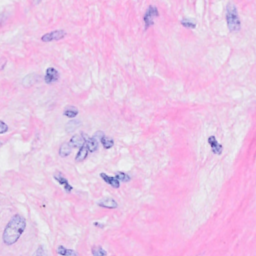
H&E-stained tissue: Breast